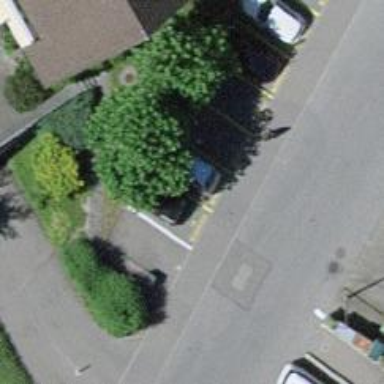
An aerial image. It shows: Street-side parking area.